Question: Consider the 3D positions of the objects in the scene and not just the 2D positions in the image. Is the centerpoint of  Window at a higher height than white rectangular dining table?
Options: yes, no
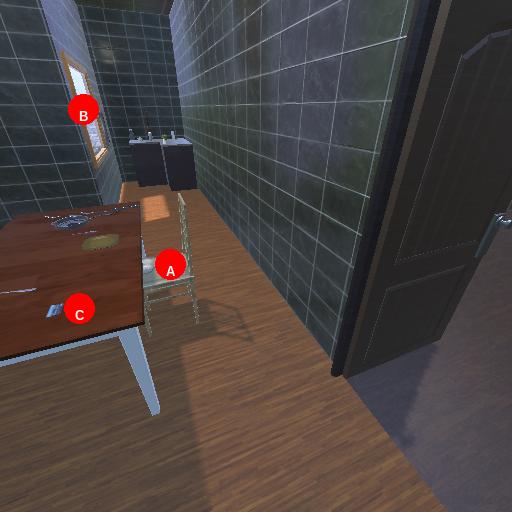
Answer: yes